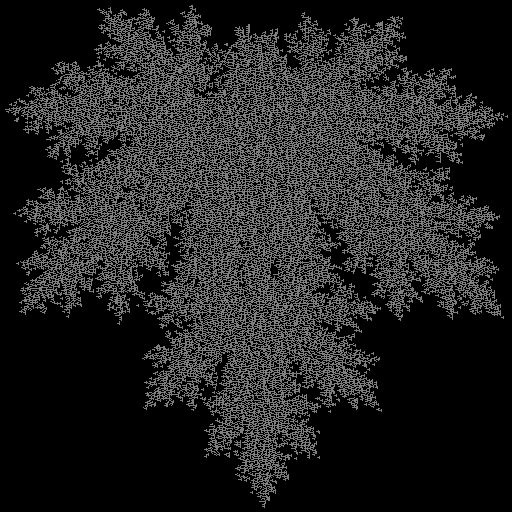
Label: maple_leaf